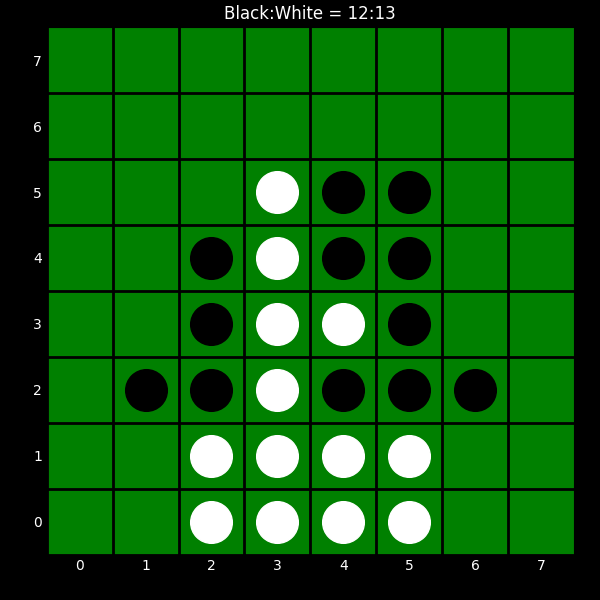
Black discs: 12
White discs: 13